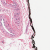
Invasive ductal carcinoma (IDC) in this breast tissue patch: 0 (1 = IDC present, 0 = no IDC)